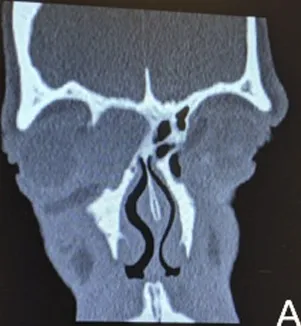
Axial.
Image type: radiology (ct)